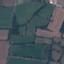
Land use / land cover class: Pasture